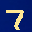
Label: 7